Question: Can you help me create the following barplot using the ggplot2 package and the data in the 'mat' matrix?
'''
mat <- matrix(c(70.93,78.58,78.72,69.24,62.53,43.85,83.49,70.00,78.30,78.11,71.16,63.82,47.37,89.87),ncol=2)
colnames(mat) <- c("Crude","Standardized")
rownames(mat) <- 2006:2012
library(gplots)
library(RColorBrewer)
my_palette <- palette(brewer.pal(7,"Set1"))
barplot2(mat,
main="Crude and Standardized Rates",
xlab="Type", ylab="Rate", xlim=c(0,20), ylim=c(40,100),
col=my_palette, beside=TRUE, plot.grid = TRUE, xpd=FALSE)
legend(locator(1), rownames(mat), title ="Year",fill=my_palette)
'''

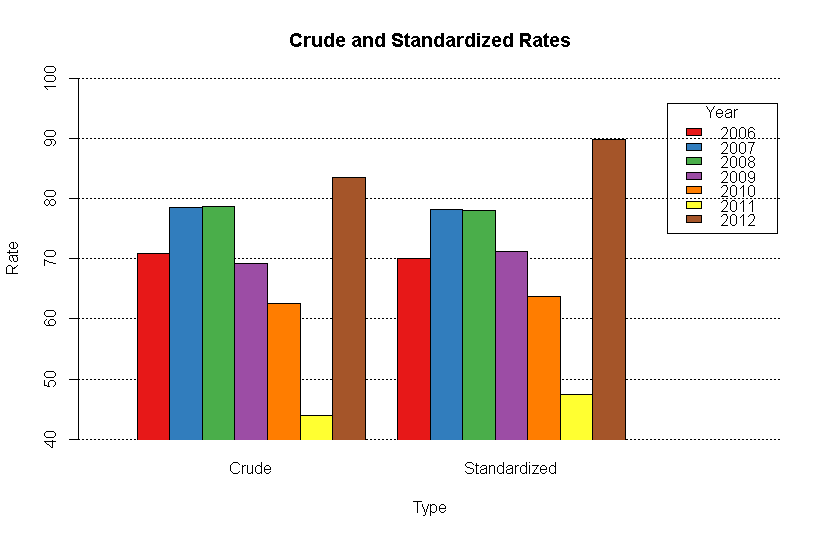
Answer: This is a pretty straightforward ggplot graph. The principle is to melt the data into long form and then map the aesthetics. Applying the brewer color palette is then just a matter of using a scale.
'''
library("reshape2")
tmp <- melt(mat)
names(tmp) <- c("Year", "Type", "Rate")
library("ggplot2")
ggplot(tmp, aes(x=Type, y=Rate, fill=factor(Year))) +
geom_bar(stat="identity", position="dodge", colour="black") +
scale_fill_brewer(type="qual", palette=1)
'''

EDIT:
In the comments, you asked how to zoom in on the bars, and @joran gave a response that 'coord_cartesian' will do that. But I want to echo his concern. Don't to that. Bars represent their value by area; not starting at 0 means that you are distorting differences. You can change representations to show the differences:
'''
ggplot(tmp, aes(x=Year, y=Rate, colour=Type)) +
geom_point() +
geom_line()
'''

This uses point and lines which represent their value by position which is not distorted when the axis does not include 0.